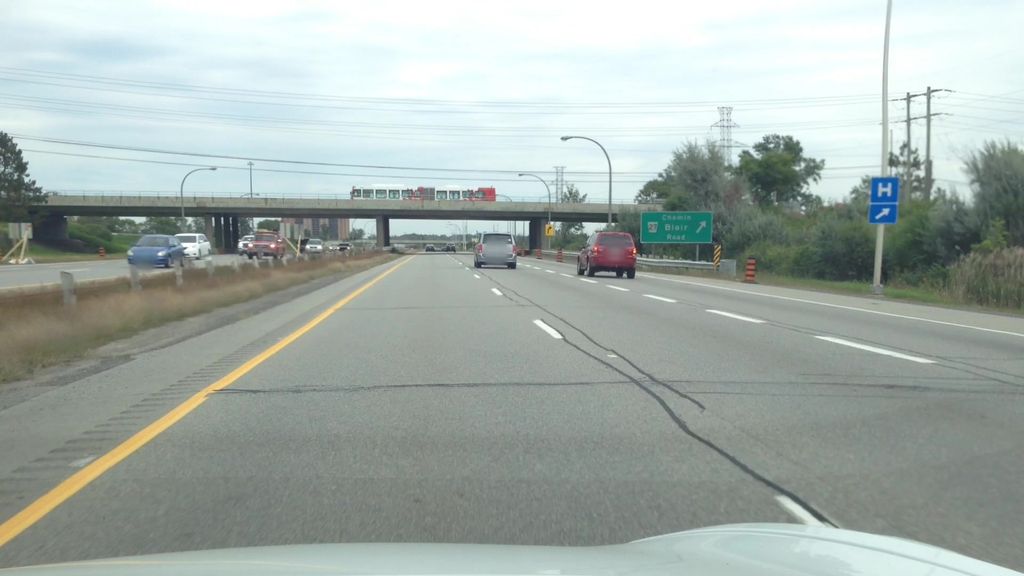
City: ottawa-gatineau